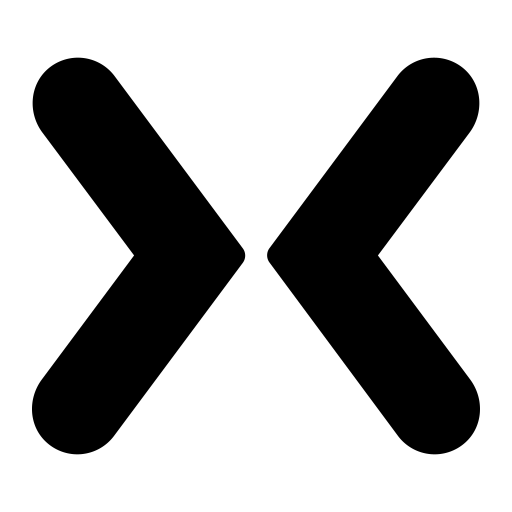
Tags: icon, FontAwesome, fa-icon, brand, mixer